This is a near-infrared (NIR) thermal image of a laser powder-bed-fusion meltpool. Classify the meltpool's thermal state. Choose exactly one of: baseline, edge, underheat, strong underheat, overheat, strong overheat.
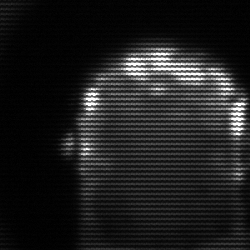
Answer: baseline